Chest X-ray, PA view. Patient: 57 years old, sex F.
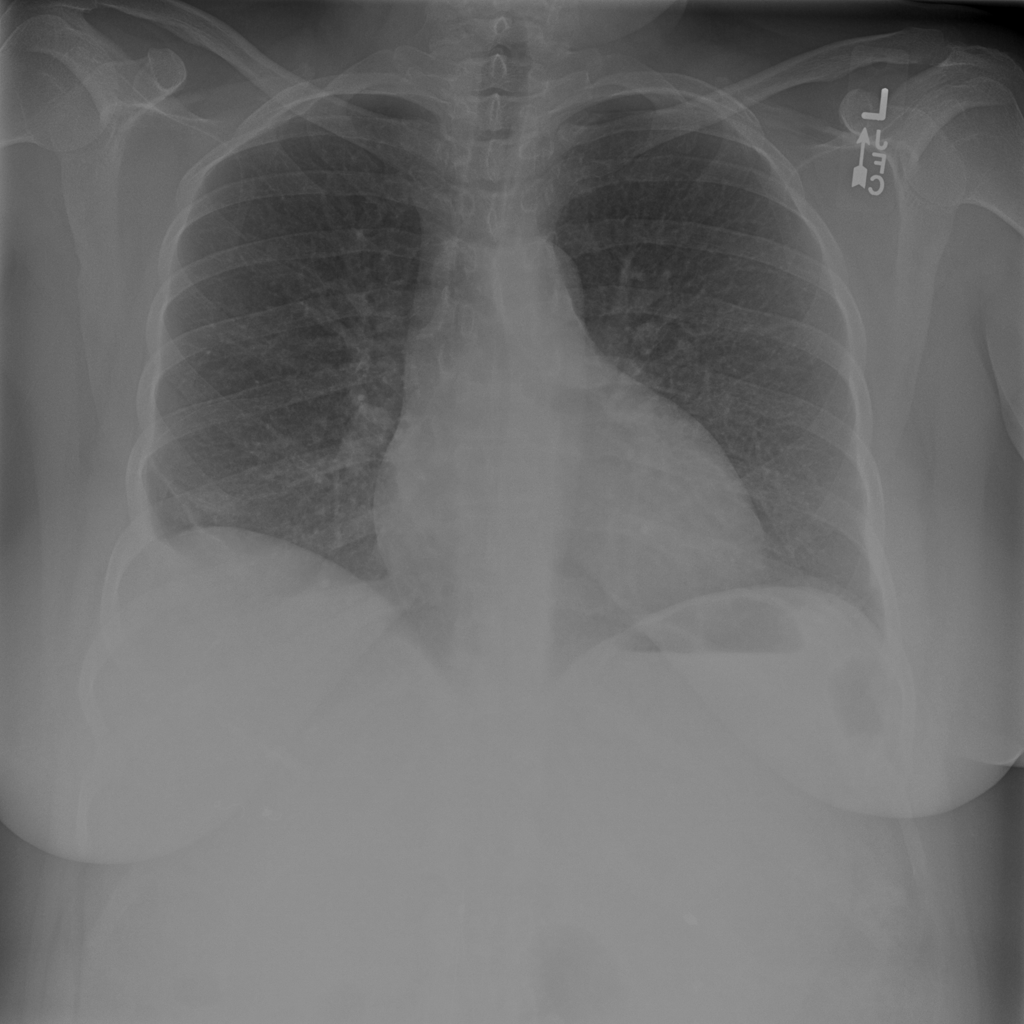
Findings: No Finding